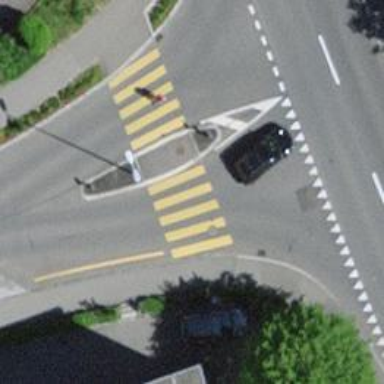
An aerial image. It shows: Crossing on the road with chicane for traffic calming.